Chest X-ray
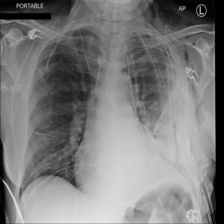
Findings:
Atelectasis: negative
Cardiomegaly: negative
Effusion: negative
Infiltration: negative
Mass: negative
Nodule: negative
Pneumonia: negative
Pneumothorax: negative
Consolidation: negative
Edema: negative
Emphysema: negative
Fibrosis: negative
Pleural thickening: negative
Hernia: negative